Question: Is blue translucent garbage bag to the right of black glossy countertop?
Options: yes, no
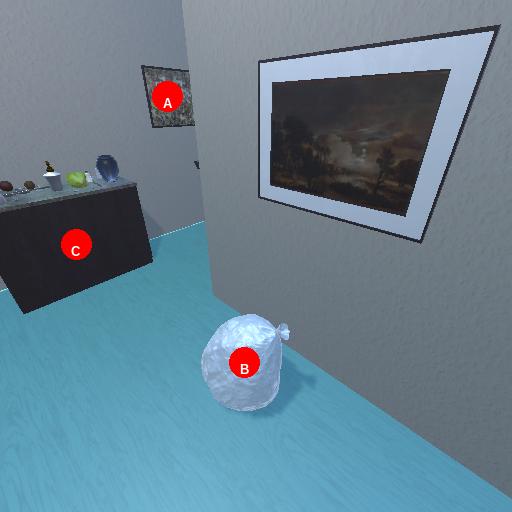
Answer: yes